Question: 1. Created an ASP.NET empty web application in Visual Studio
2. Installed Umbraco 7.1.5 via NuGet Package Manager
3. When asked to overwrite the web.config file, typed Y(Yes)
4. Built the project
5. F5
When I run the project I get the following error in Chrome:

How can I solve this problem and get to the installation page?
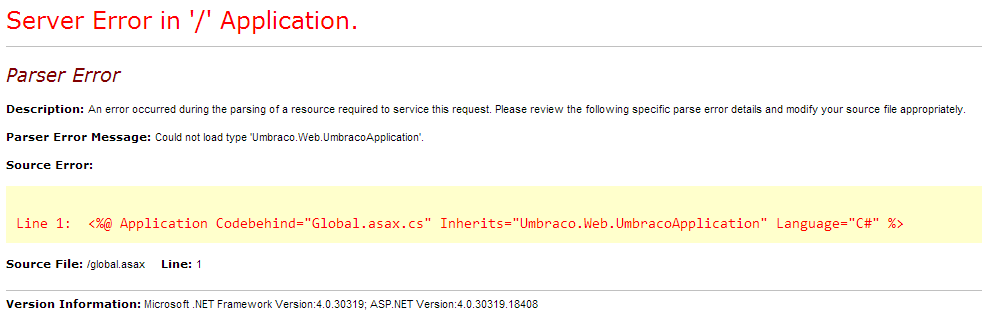
Answer: I also encountered same problem few days ago..i solved that...Just change the name of MVC project from to something else and then it will work fine..